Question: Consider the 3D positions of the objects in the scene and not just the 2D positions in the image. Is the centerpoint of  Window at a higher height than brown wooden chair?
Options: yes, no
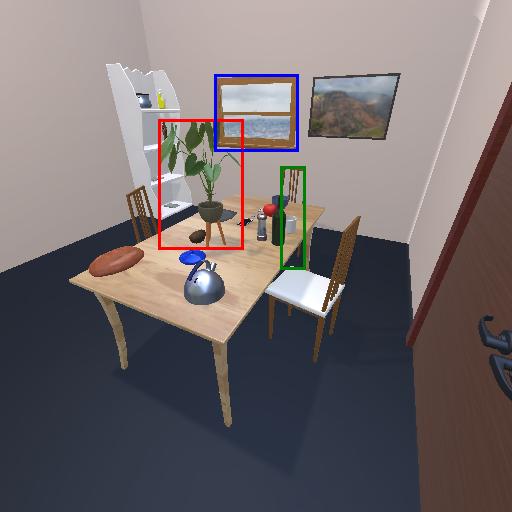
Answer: yes